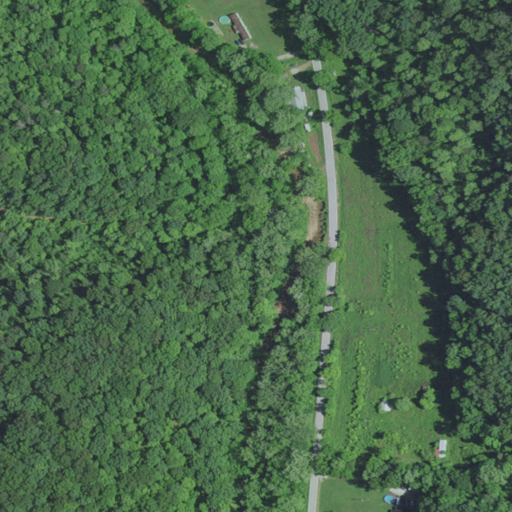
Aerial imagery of valley in Kentucky named Gum Hollow containing deciduous forest, open development, low intensity development, pasture, and medium intensity development